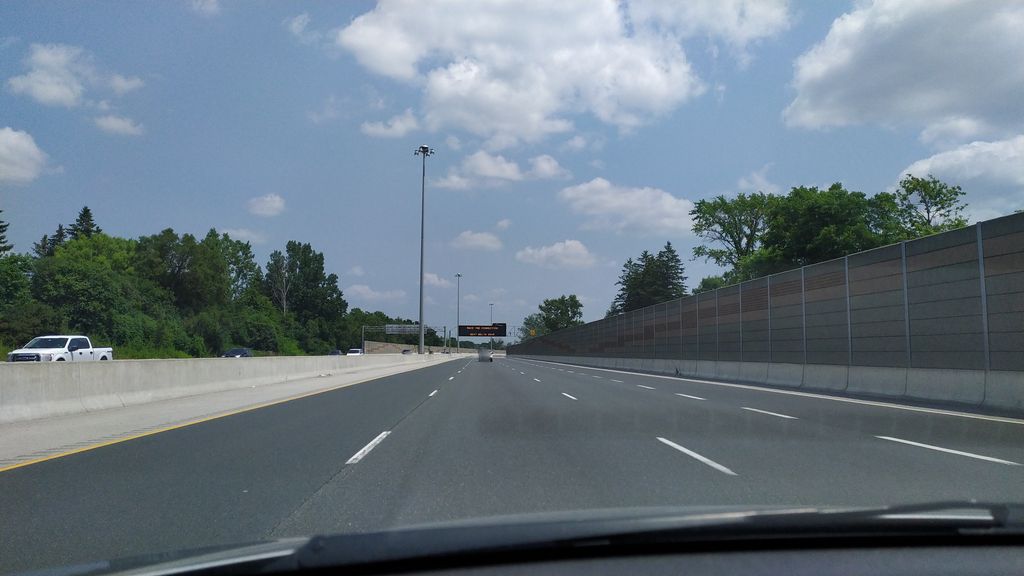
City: kitchener-waterloo